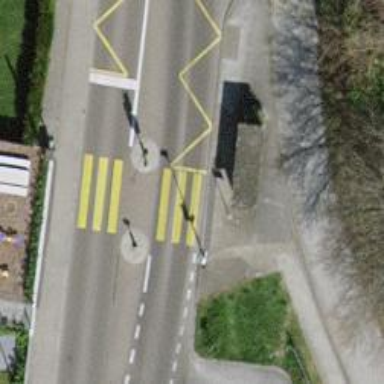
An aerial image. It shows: Road with traffic signals at crossing.